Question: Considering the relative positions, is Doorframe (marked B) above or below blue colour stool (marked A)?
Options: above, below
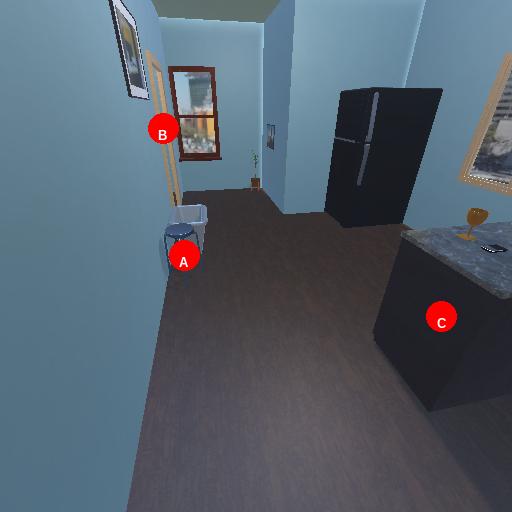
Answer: above